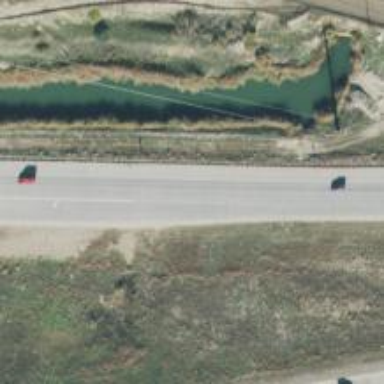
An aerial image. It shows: Trunk link highway.